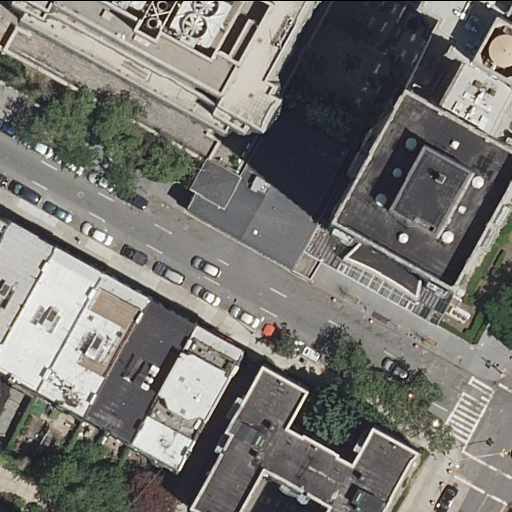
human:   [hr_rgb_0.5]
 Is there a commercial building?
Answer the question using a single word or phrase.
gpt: no

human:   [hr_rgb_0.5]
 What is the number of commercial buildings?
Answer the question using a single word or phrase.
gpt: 0

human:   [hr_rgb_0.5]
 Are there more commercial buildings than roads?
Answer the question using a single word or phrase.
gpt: no

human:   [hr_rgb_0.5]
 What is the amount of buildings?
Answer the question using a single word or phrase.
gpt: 10

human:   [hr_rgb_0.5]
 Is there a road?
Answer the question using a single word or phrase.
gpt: yes

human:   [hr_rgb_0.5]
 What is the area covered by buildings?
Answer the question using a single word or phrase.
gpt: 4987m2

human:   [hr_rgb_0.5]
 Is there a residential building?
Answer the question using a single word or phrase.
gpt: yes

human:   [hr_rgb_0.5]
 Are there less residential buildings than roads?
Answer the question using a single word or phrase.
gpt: no

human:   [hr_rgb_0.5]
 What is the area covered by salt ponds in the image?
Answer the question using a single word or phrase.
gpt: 0m2

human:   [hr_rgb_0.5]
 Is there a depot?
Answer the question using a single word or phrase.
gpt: no

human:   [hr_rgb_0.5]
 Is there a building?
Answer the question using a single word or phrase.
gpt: yes

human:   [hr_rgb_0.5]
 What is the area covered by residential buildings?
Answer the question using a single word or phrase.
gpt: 4987m2

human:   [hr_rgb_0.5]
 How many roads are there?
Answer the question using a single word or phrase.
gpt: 6

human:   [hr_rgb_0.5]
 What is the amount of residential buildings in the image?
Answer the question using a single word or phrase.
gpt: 10

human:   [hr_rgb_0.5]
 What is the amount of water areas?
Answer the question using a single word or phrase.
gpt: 0

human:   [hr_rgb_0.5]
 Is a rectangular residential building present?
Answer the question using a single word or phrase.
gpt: yes

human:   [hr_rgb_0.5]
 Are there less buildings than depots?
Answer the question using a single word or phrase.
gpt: no

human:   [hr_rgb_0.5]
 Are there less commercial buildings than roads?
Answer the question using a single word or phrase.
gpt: yes

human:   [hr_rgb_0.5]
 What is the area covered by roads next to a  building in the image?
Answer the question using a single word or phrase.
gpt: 0m2

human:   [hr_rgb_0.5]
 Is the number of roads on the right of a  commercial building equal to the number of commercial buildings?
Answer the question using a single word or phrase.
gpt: yes

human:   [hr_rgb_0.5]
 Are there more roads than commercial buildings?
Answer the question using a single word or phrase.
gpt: yes

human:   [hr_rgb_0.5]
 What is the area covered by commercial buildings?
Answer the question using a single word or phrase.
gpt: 0m2

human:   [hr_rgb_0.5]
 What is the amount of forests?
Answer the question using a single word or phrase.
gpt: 0

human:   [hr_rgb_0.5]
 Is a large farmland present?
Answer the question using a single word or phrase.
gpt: no

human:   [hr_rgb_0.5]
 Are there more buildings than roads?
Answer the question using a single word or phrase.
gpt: yes

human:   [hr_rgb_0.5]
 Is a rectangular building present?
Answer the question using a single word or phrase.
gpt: yes

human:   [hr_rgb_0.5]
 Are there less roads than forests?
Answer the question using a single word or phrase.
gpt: no

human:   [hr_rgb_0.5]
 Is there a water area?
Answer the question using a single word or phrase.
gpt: no

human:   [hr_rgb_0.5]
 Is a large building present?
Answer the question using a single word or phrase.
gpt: yes

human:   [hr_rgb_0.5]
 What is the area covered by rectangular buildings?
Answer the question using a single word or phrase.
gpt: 1884m2

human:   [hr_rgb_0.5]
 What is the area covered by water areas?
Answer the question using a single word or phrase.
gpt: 0m2

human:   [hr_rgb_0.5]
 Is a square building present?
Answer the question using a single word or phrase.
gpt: no

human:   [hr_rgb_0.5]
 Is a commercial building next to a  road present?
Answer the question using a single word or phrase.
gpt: no

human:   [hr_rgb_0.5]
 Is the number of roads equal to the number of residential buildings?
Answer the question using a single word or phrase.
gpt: no

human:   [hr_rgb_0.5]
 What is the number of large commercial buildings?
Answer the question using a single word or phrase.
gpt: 0

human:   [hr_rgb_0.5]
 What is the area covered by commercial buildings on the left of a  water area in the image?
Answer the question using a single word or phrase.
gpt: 0m2

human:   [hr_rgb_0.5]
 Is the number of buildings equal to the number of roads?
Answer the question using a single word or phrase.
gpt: no

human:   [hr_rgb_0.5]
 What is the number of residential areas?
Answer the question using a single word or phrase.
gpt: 0

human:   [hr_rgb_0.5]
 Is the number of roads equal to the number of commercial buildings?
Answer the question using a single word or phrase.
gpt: no

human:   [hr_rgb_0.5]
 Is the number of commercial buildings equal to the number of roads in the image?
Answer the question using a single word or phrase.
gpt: no

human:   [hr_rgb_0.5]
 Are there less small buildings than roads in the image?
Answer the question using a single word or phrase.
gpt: yes

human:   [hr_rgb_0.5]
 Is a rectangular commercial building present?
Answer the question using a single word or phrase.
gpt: no

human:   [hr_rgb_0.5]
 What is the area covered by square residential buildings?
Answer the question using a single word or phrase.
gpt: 0m2

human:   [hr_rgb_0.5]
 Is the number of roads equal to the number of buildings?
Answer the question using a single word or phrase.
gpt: no

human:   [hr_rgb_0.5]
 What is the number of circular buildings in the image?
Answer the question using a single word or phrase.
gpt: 0

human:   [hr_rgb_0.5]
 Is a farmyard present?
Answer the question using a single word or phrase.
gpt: no

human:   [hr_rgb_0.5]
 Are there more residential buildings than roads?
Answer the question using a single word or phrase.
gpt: yes

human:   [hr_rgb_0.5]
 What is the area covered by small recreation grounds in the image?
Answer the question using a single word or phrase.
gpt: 0m2

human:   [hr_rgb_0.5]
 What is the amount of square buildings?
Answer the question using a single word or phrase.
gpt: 0

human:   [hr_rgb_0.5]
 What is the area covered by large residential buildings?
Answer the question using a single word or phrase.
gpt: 3671m2

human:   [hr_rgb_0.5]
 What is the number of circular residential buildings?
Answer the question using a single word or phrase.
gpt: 0

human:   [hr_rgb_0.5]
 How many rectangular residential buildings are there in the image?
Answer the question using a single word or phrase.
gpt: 7

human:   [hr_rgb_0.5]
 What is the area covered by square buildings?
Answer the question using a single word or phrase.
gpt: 0m2

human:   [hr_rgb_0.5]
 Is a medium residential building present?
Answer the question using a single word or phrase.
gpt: yes

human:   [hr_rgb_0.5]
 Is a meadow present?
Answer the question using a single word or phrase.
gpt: no

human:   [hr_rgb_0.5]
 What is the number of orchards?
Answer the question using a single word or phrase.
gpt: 0

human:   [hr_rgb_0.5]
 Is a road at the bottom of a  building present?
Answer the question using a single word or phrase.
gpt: yes

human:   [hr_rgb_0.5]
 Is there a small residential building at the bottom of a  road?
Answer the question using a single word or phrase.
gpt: no

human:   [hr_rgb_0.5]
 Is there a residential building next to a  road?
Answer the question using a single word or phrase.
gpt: yes

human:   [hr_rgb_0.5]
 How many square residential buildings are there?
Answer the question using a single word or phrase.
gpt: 0

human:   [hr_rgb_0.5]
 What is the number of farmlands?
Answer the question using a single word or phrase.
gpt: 0

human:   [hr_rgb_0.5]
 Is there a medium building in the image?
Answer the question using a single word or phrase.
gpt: yes

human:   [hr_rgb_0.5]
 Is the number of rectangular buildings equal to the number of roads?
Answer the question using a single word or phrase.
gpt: no

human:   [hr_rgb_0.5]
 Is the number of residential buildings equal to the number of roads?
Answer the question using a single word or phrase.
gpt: no